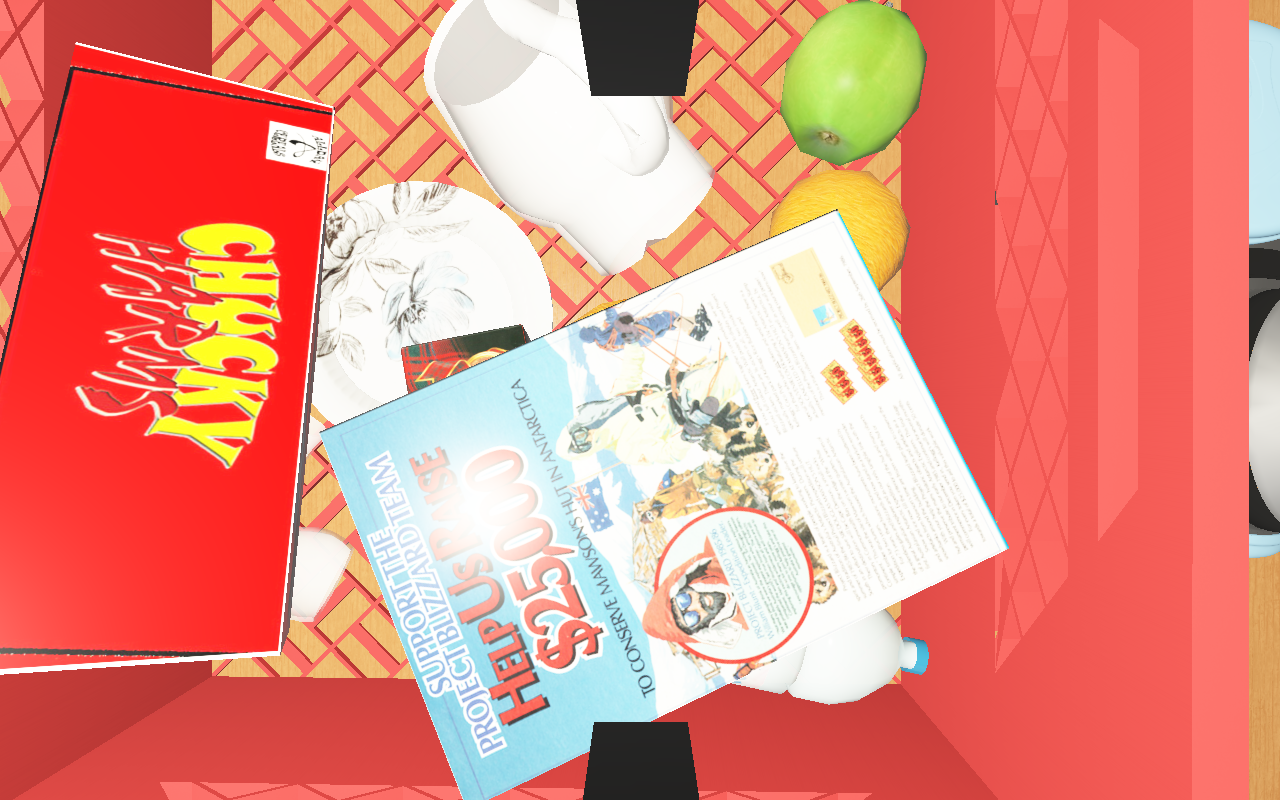
Objects in the scene:
carafe
water bottle
apple
plate
wineglass
cereal box
cereal box
biscuit box